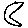
Label: moon